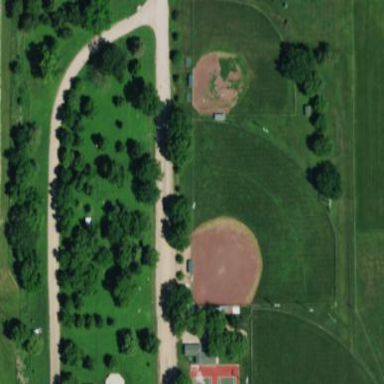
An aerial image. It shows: Baseball pitch for leisure land.